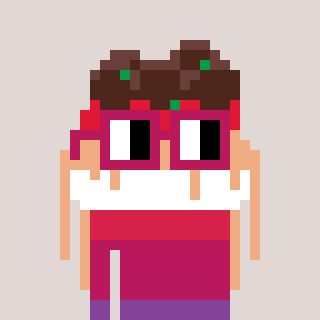
a pixel art character with square dark red glasses, a spaghetti-shaped head and a slimegreen-colored body on a warm background